Question: I have spent hours on this - hoping someone who knows a bit of PHP can solve it painlessly.
I have a Wordpress query loop which needs to be concatenated together. It kind of works, but I have requested 6 posts, and all 6 are the same!
Here's the code snippet which returns the duplicate posts:
'''
////* New tab *//////
$args = array( 'numberposts' => 6, 'orderby' => 'post_date' );
$postslist = get_posts( $args );
$content .= '<div class="tab" id="new"><ul>';
foreach ($postslist as $post) : setup_postdata($post);
$content .= '<li><a href="' . get_permalink() . '"</a>' . get_the_title() . '</a></li>';
endforeach;
$content .= '</ul></div>';
return $content; // prints all the contents stringed together
'''
This code produces this list:

Any help appreciated...at all! Thanks.
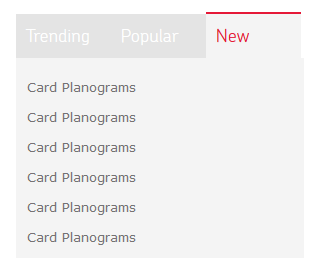
Answer: It looks like your code example is taken from inside a function.
Please try this:
'''
// ... cut ...
global $post;
$args = array( 'posts_per_page' => 6, 'orderby' => 'post_date' );
$postslist = get_posts( $args );
$content .= '<div class="tab" id="new"><ul>';
foreach ( $postslist as $post ) : setup_postdata( $post );
$content .= sprintf( '<li><a href="%s">%s</a></li>',
get_permalink(),
get_the_title() );
endforeach;
$content .= '</ul></div>';
wp_reset_postdata();
return $content; // prints all the contents stringed together
'''
where I added the 'global $post' declaration so 'setup_postdata( $post )' can modify the global '$post' object.
Or try this:
'''
// ... cut ...
$args = array( 'posts_per_page' => 6, 'orderby' => 'post_date' );
$postslist = get_posts( $args );
$content .= '<div class="tab" id="new"><ul>';
foreach ( $postslist as $post ) :
$content .= sprintf( '<li><a href="%s">%s</a></li>',
get_permalink( $post->ID ),
get_the_title( $post->ID ) );
endforeach;
$content .= '</ul></div>';
return $content; // prints all the contents stringed together
'''
where I used the post id as an input argument for 'get_permalink()' and 'get_the_title()'.
You can also use the raw post title: '$post->post_title' or if you want to take it through the 'the_title' filter with:
'''
echo apply_filters( 'the_title', $post->post_title );
'''
Notice that 'get_the_title()' is based on 'get_post()', and if you don't use an input argument, then it will try to use the global '$post' object:
'''
if ( empty( $post ) && isset( $GLOBALS['post'] ) )
$post = $GLOBALS['post'];
'''
Therefore you always get the same global post object title (usually from the main query) if you don't modify the global object within the secondary loop.
Hope this helps.